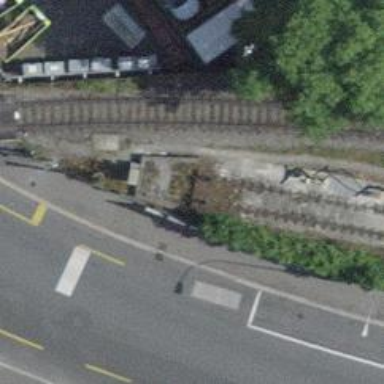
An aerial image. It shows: Railway buffer stop.